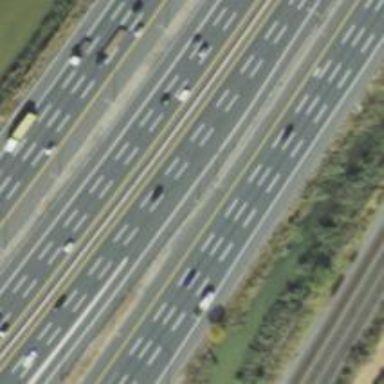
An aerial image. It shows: Motorway link.